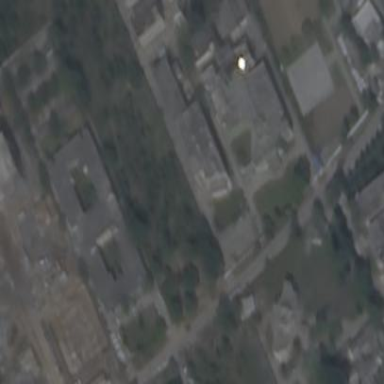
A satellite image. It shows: Government office.